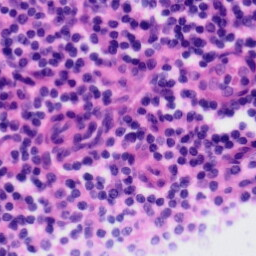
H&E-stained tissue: Tonsil